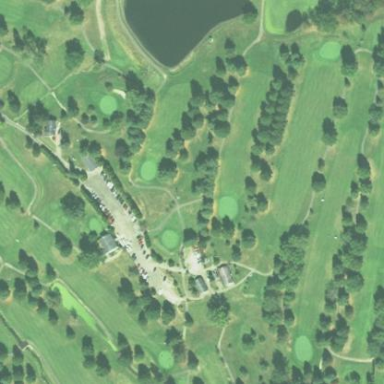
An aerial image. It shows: Golf course surrounded by greenery.